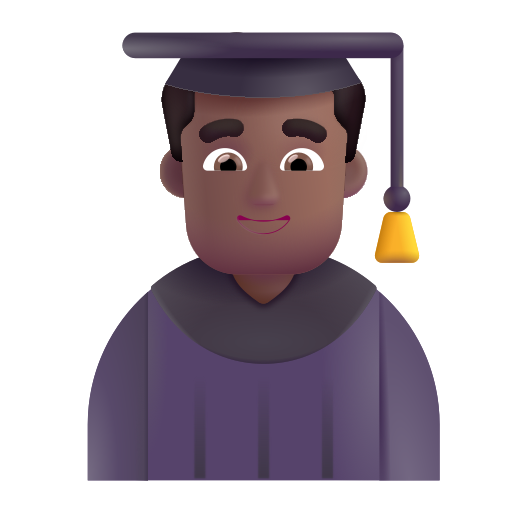
man student color  dark